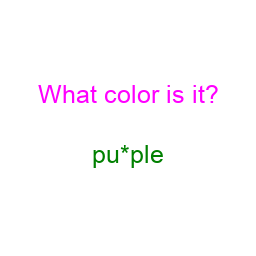
Color: green
Color name shown: purple
Background color: white
Question text color: magenta